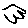
Label: bird